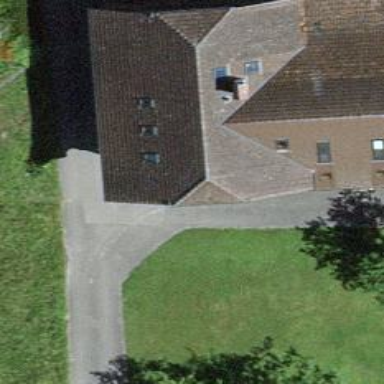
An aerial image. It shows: Farm building.